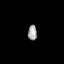
Tissue: prostate
Cell type: Myeloid cells
Senescence score: 0.9099
Nuclear area (px): 138
Mean DAPI intensity: 157.391